Field crop: tomato
Growth stage: 2
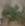
Species: solanum